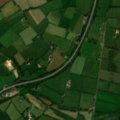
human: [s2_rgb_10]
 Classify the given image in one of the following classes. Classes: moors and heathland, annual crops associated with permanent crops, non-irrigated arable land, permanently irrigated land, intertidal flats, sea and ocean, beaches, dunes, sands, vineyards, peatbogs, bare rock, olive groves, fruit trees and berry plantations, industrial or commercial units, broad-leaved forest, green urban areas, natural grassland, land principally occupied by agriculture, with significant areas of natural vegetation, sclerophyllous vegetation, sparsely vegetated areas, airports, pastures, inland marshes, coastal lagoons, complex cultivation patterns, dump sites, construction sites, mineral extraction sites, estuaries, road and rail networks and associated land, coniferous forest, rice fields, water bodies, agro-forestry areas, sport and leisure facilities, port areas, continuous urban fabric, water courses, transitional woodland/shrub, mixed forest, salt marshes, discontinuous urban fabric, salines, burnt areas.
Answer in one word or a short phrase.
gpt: pastures, water courses